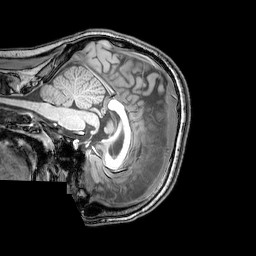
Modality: T1w
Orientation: sagittal
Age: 26
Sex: male
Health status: healthy
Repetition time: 0.081 s
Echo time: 0.037 s